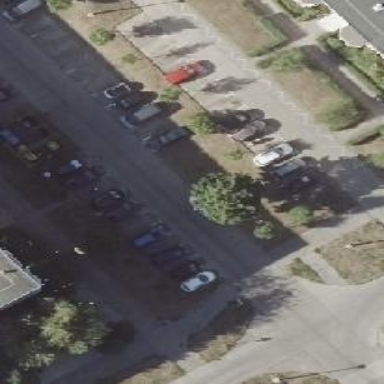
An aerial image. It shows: Street-side parking area.